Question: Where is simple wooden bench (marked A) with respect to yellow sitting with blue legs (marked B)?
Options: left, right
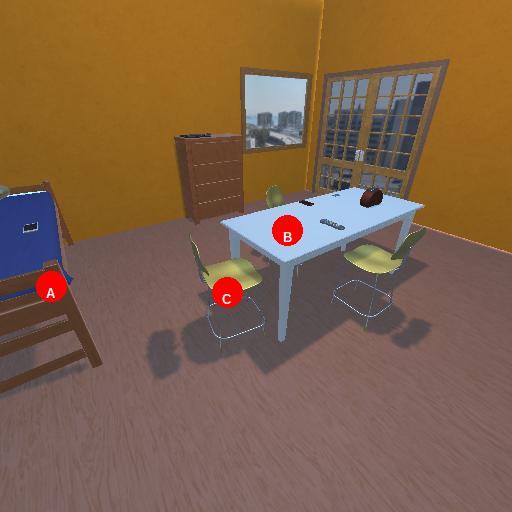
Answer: left